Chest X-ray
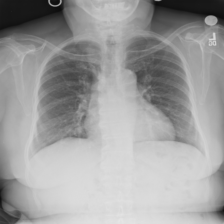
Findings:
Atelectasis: negative
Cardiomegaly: negative
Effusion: negative
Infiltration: negative
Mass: negative
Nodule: negative
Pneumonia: negative
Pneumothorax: negative
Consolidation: negative
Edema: negative
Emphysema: negative
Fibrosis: negative
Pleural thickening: negative
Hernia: negative